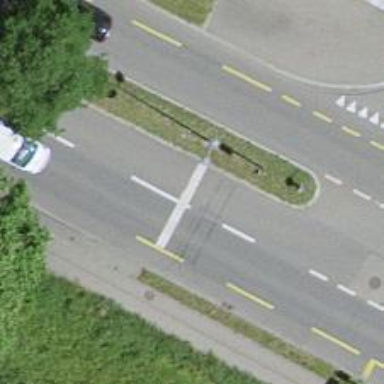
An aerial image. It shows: Road with traffic signals controlling the flow of traffic.